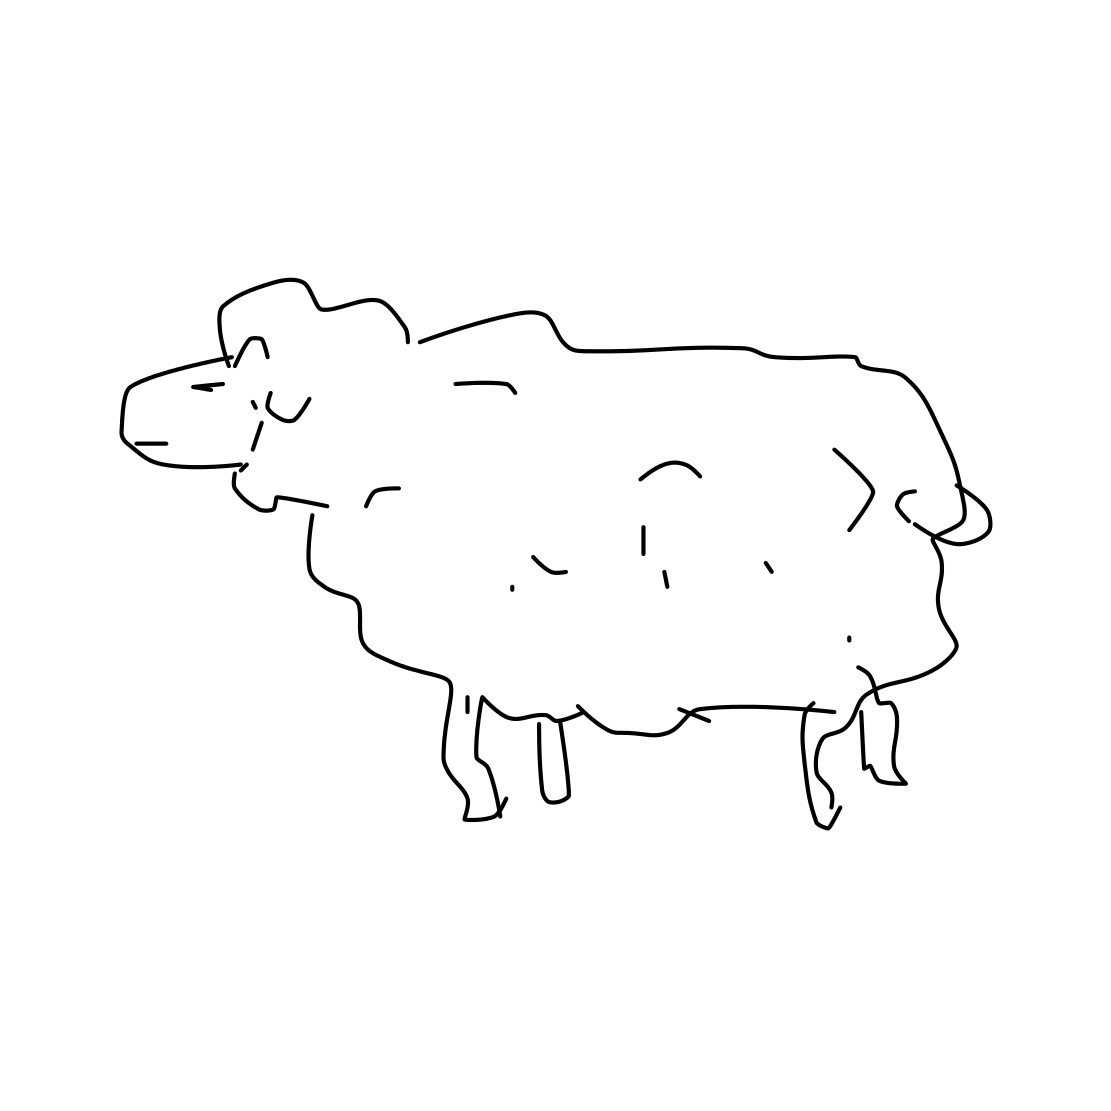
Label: sheep